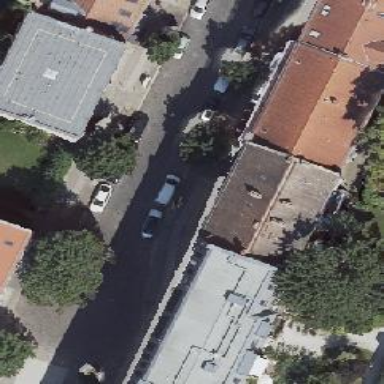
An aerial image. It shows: Gabled roof adorns the apartments building.